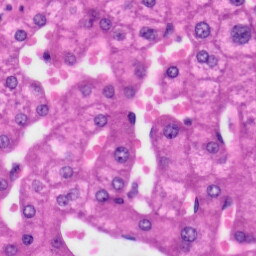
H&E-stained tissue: Liver